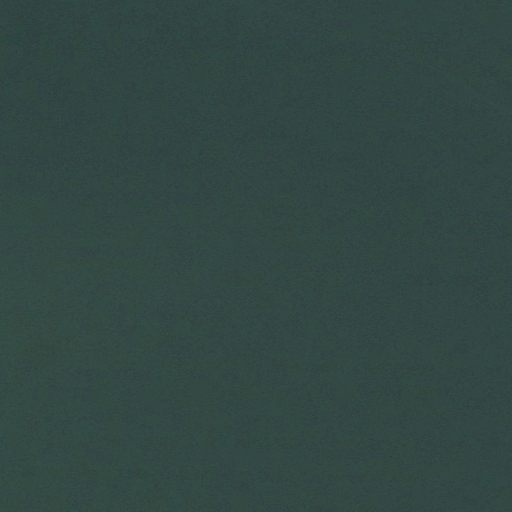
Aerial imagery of island in North Dakota named Sunday Island (historical) containing only open water